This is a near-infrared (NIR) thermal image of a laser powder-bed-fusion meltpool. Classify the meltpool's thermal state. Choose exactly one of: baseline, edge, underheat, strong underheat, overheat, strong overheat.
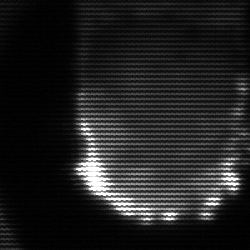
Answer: baseline